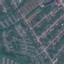
Label: Residential